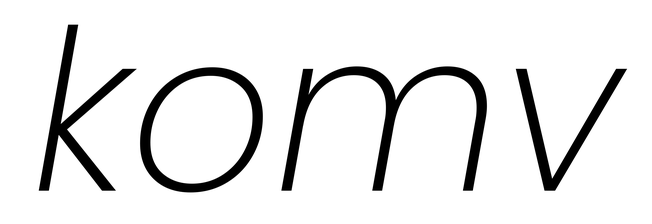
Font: Poppins-ExtraLightItalic